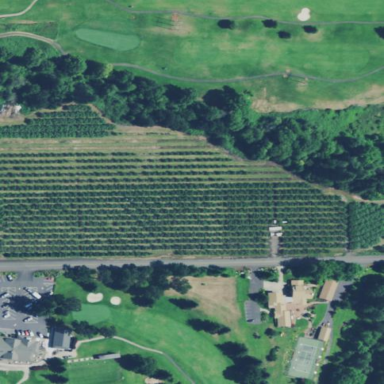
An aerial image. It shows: Orchard.